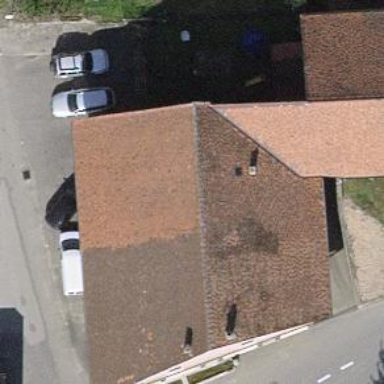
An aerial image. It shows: Simple house.